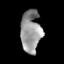
Tissue: prostate
Cell type: Epithelial cells
Senescence score: 0.3021
Nuclear area (px): 836
Mean DAPI intensity: 148.906